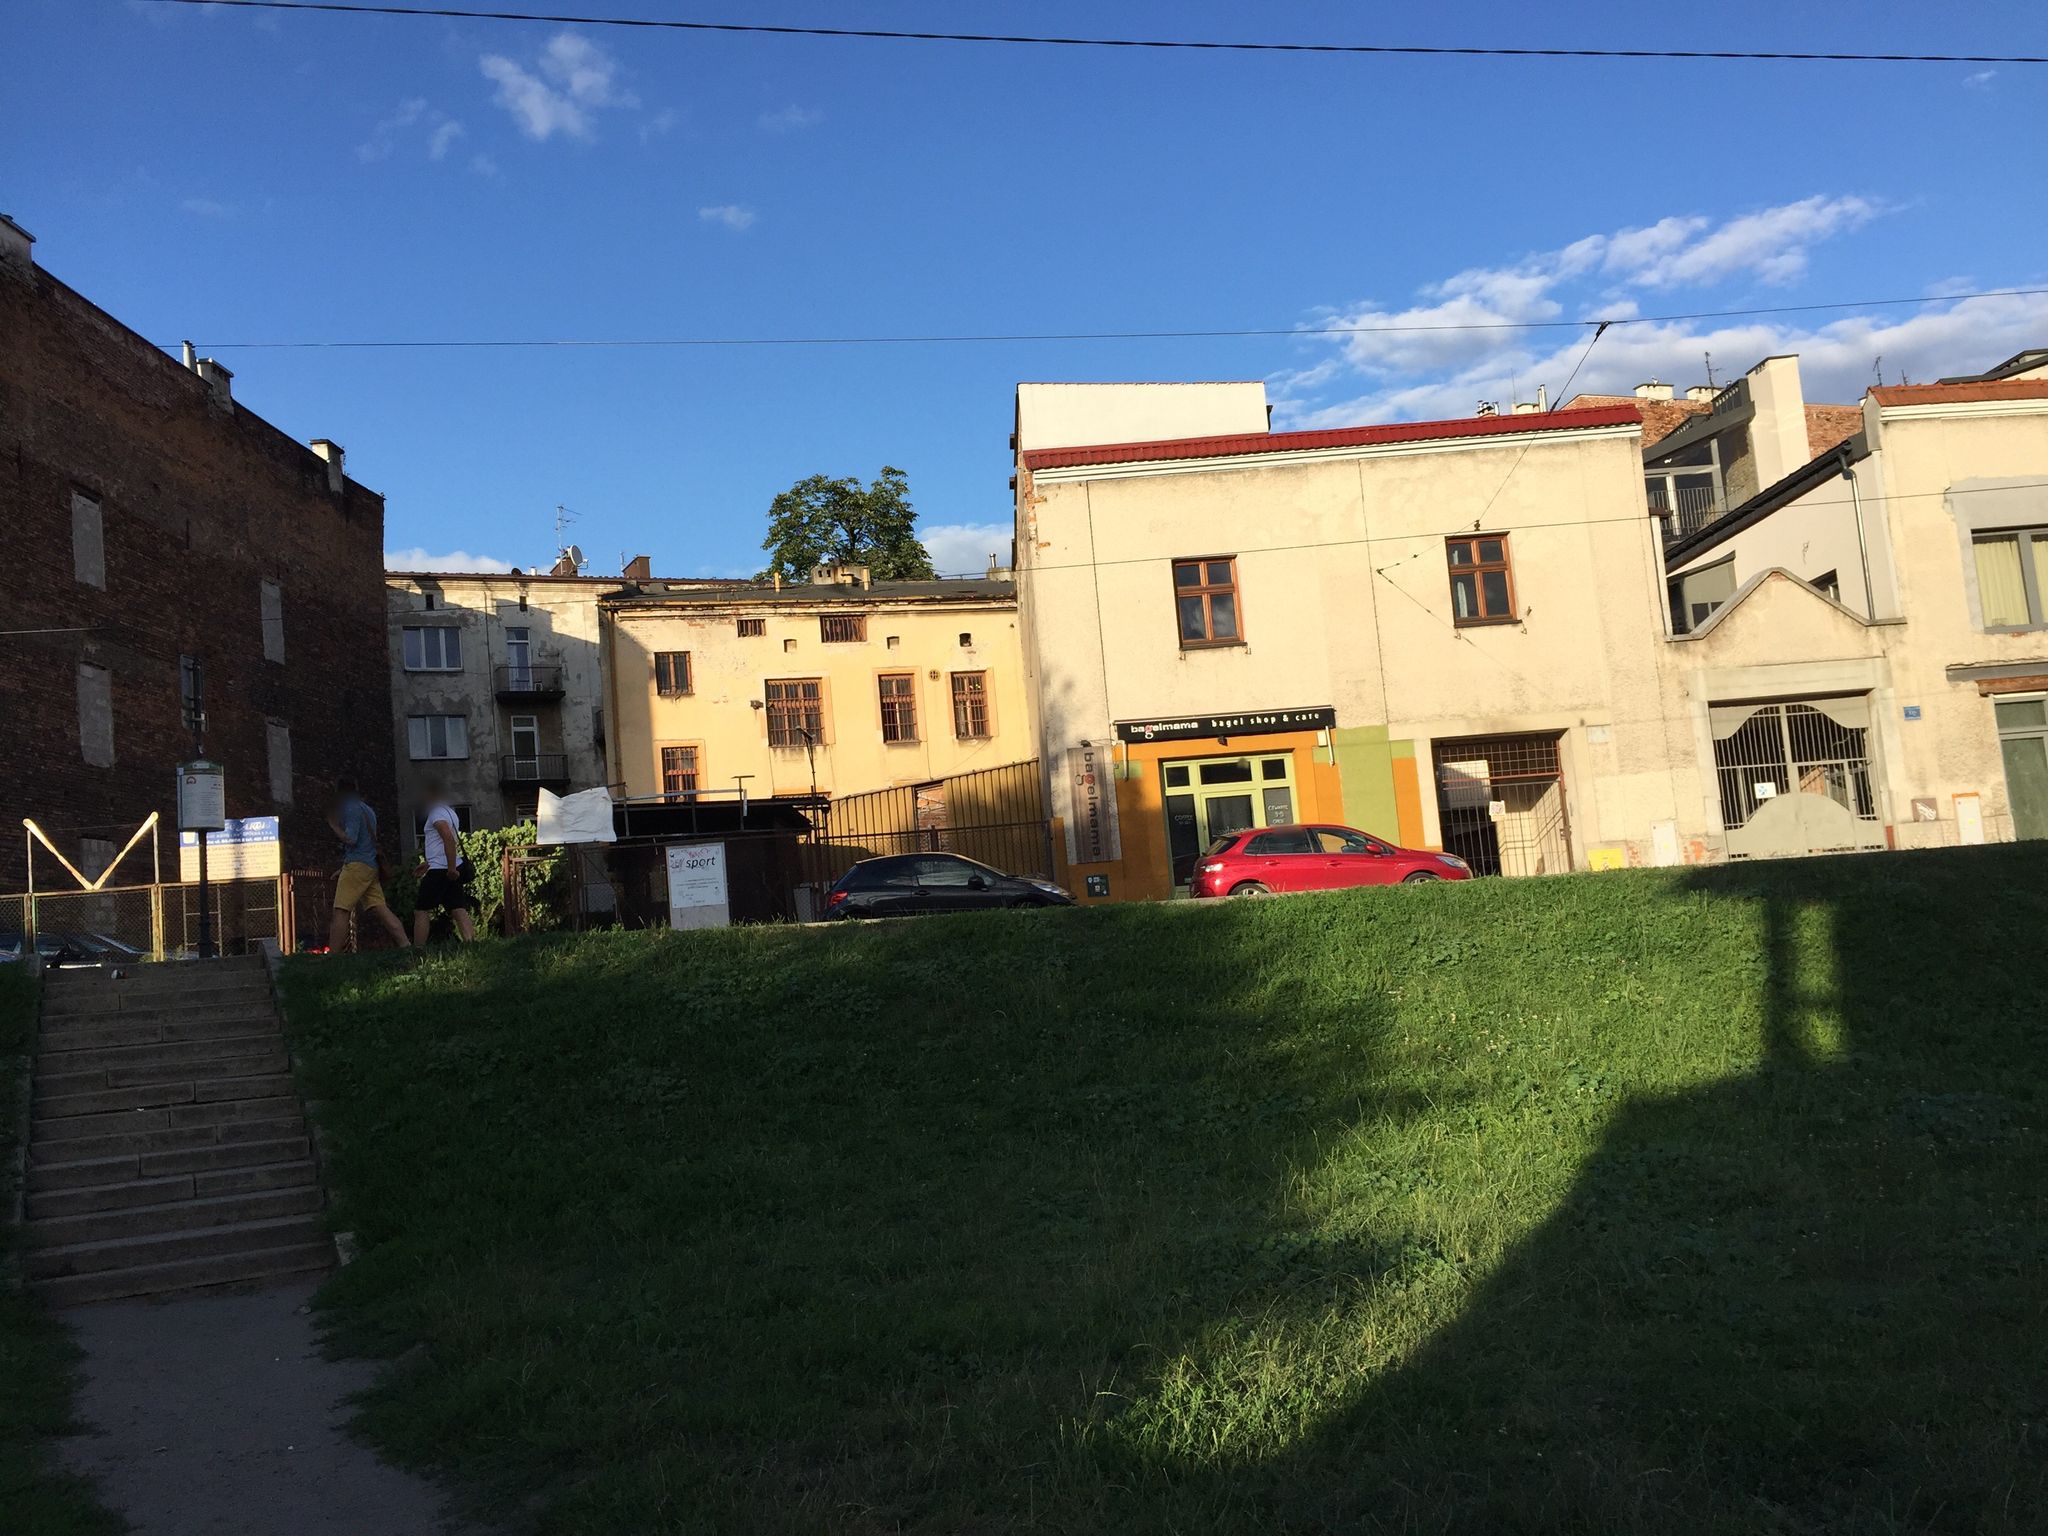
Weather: clear
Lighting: day
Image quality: good
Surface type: walking surface
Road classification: footway, path, steps
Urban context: urban centre
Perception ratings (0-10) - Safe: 4.69, Lively: 5.69, Beautiful: 1.67, Boring: 3.03, Depressing: 4.94, Wealthy: 4.01